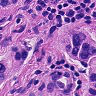
Metastatic tissue present: yes